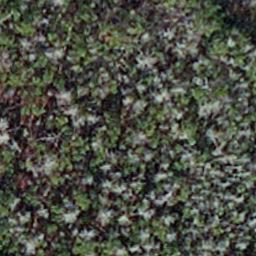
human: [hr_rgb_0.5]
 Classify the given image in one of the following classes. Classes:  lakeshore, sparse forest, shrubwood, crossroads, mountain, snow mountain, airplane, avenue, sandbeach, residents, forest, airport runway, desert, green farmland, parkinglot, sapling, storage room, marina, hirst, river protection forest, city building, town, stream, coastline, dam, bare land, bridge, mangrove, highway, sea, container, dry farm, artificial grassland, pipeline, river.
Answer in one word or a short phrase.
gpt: sapling